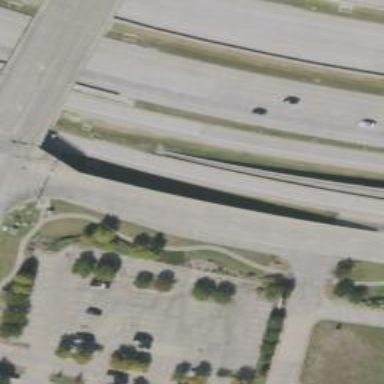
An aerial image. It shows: Secondary road with frontage road.